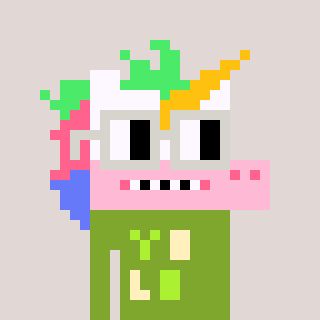
a pixel art character with square light gray glasses, a unicorn-shaped head and a slimegreen-colored body on a warm background